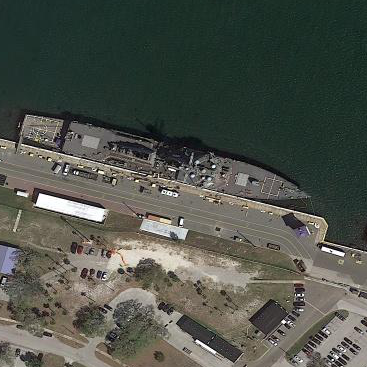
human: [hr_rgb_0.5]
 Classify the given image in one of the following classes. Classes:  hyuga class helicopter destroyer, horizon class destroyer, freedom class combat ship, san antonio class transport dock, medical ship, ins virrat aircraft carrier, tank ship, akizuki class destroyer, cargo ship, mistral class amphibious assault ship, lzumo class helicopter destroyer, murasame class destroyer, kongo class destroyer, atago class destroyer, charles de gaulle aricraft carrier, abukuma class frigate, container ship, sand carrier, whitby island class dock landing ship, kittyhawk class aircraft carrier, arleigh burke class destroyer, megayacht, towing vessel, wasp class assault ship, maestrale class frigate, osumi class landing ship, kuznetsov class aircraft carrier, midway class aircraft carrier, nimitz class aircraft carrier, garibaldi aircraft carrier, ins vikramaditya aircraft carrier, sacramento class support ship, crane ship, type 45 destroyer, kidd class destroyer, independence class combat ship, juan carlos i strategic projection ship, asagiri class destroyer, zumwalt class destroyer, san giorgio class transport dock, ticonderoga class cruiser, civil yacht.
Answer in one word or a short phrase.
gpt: Arleigh Burke class destroyer